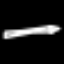
Label: pencil